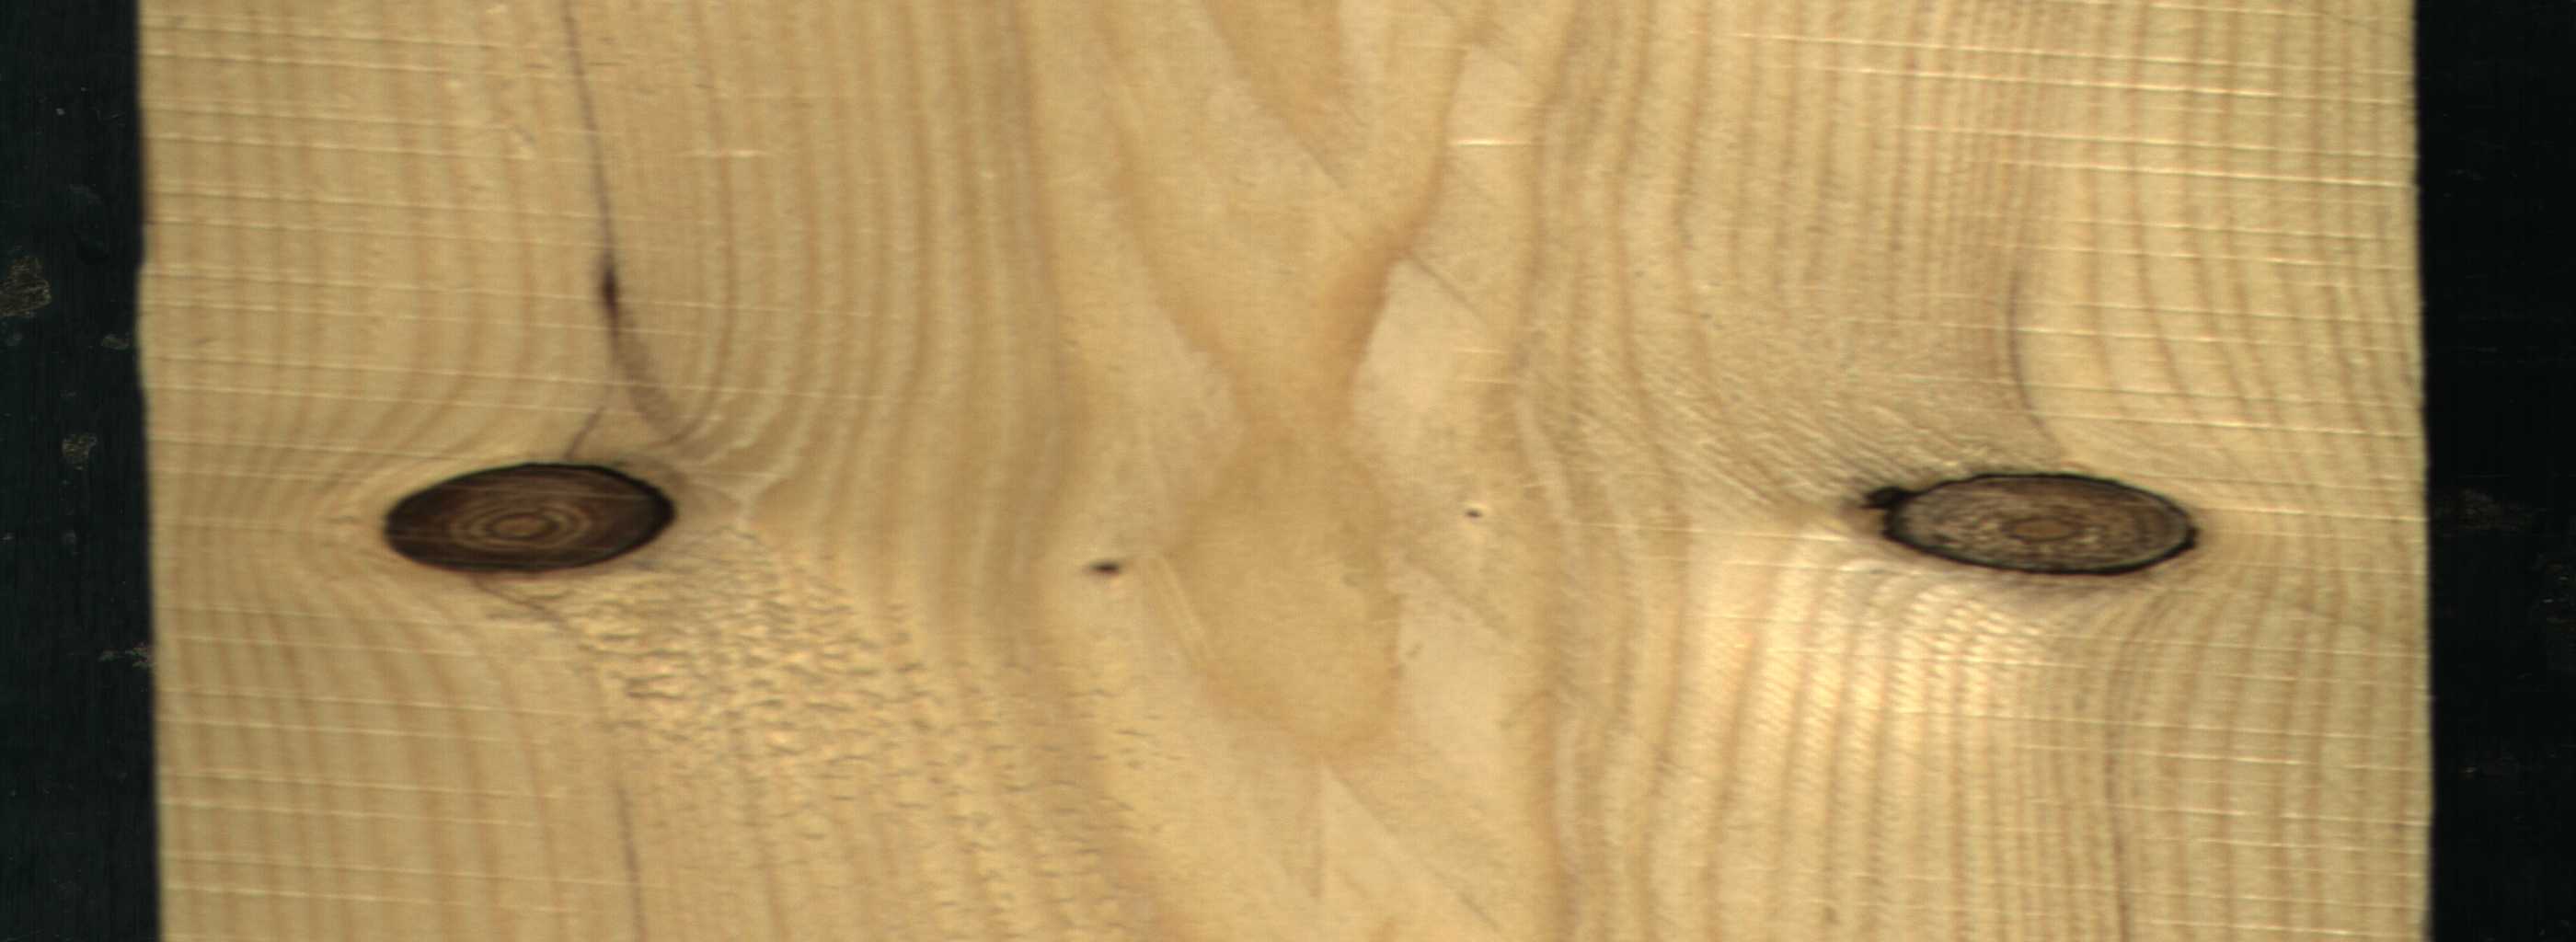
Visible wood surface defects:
Dead_Knot
Dead_Knot
Dead_Knot